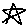
Label: star